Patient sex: M
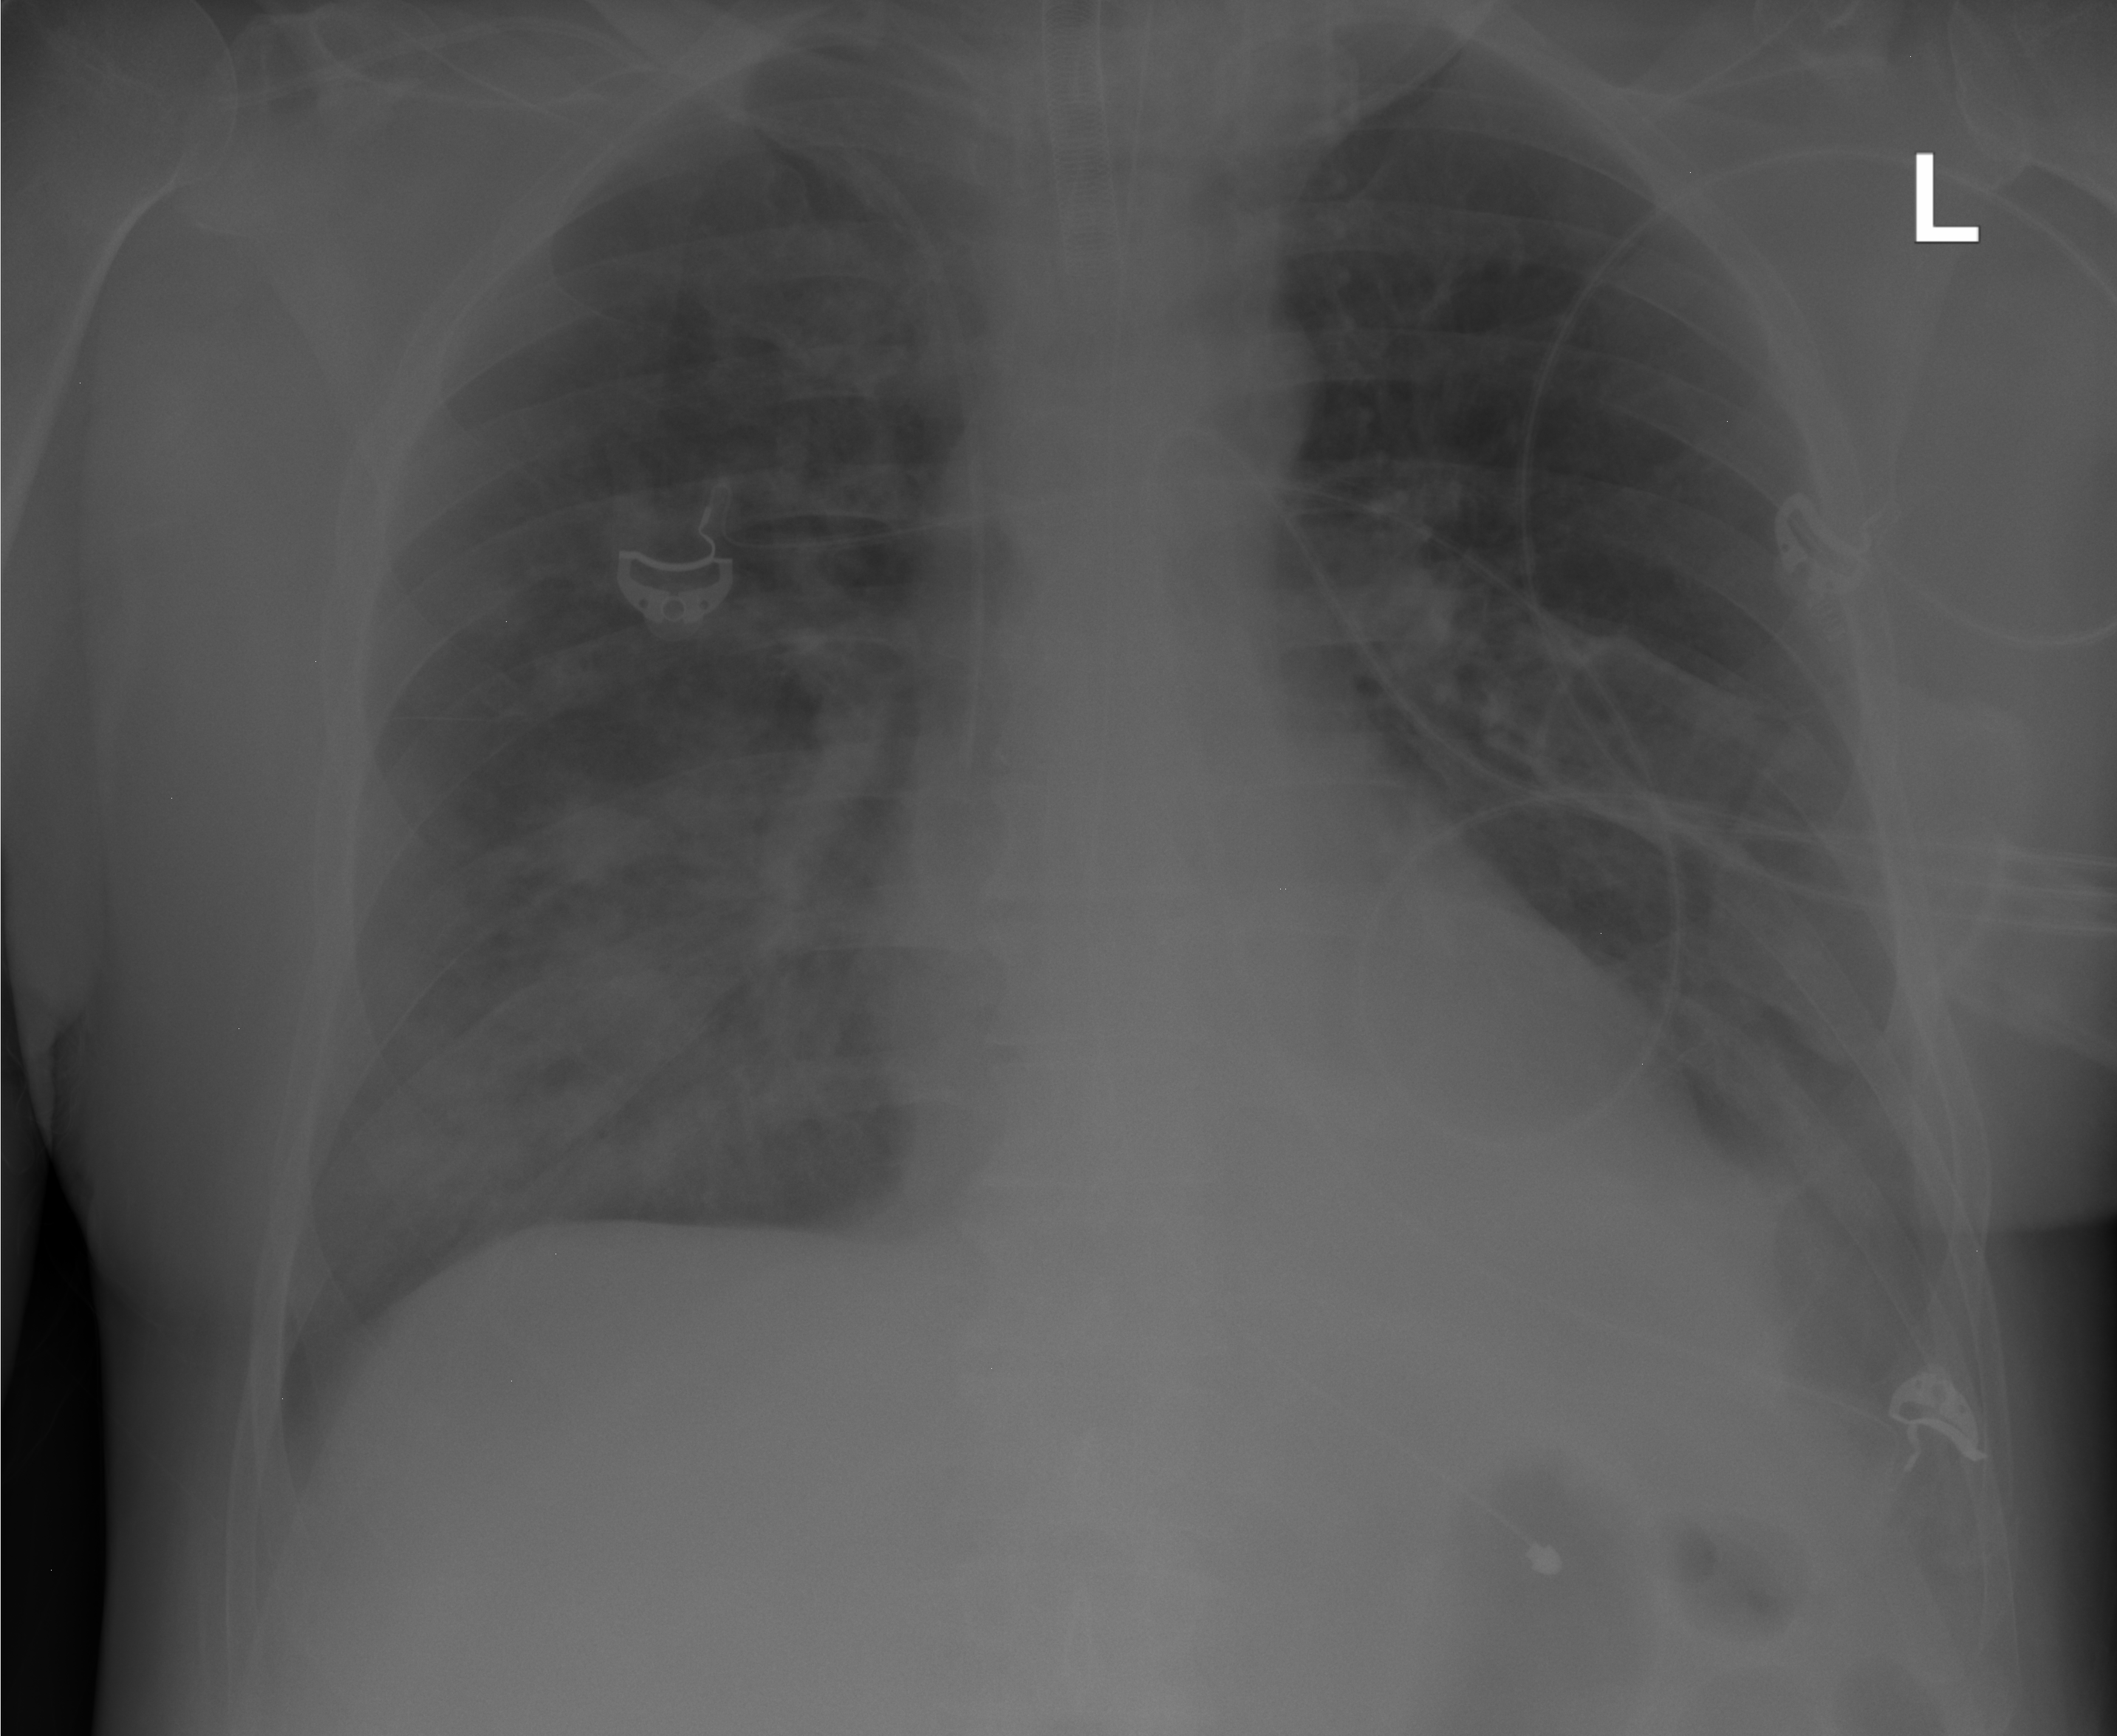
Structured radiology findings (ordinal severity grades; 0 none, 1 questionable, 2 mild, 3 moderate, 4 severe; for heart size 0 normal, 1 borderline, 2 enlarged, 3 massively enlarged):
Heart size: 0
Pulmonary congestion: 0
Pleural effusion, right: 2
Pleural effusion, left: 2
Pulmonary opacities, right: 3
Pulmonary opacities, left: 0
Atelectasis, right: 0
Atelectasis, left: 2